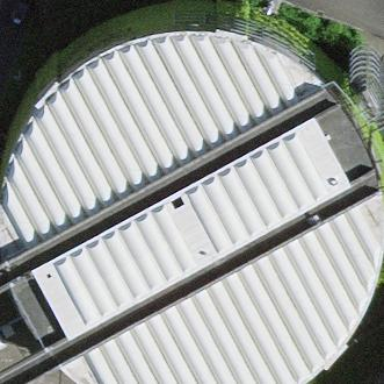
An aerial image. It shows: Industrial building housing storage tank.